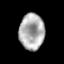
Tissue: skin
Cell type: Epithelial cells
Senescence score: 0.6914
Nuclear area (px): 891
Mean DAPI intensity: 173.018